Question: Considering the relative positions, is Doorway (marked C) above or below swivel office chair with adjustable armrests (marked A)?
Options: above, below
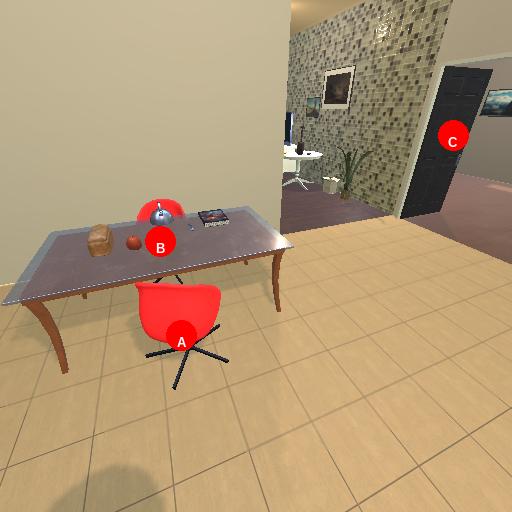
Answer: above